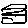
Label: smiley face